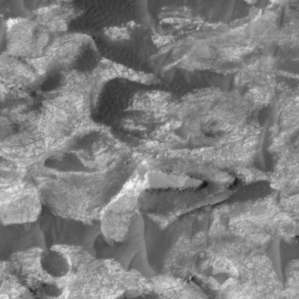
Label: non_frost